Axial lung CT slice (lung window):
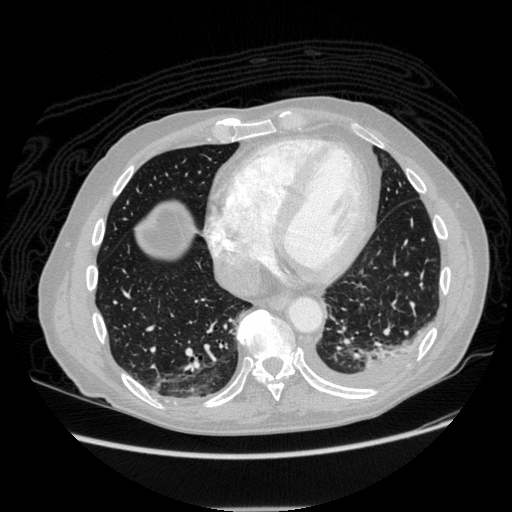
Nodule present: no